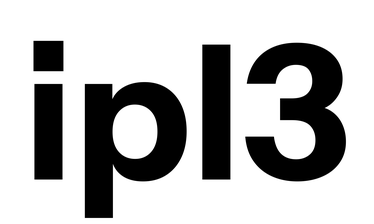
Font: InstrumentSans_Bold